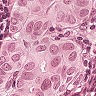
Metastatic tissue present: yes